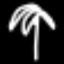
Label: palm tree